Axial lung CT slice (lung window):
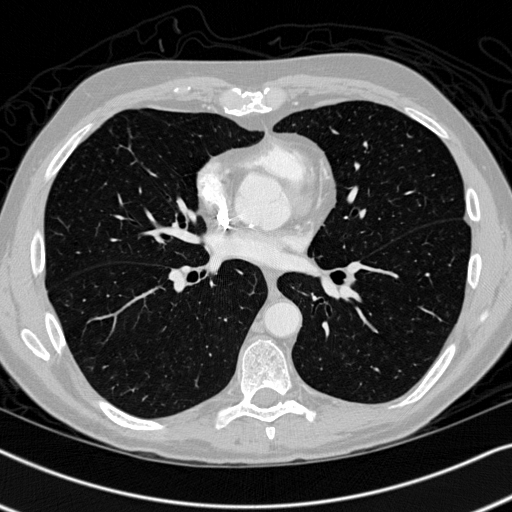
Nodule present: no